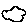
Label: cloud